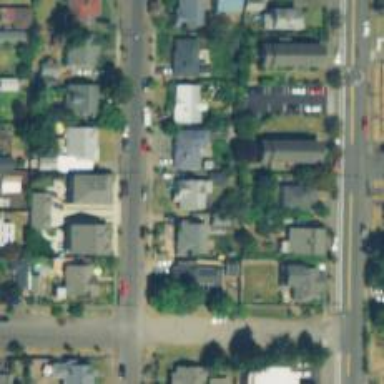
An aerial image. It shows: Residential road with sidewalk on the left.